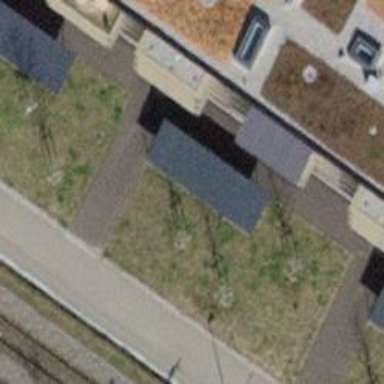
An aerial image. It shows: Bicycle parking area.